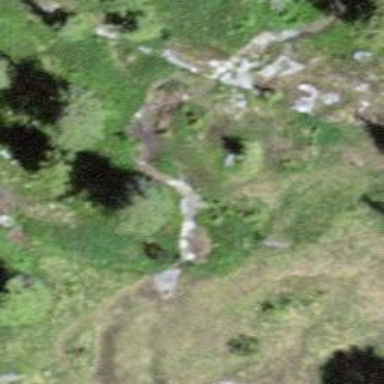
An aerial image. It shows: Path on the ground.